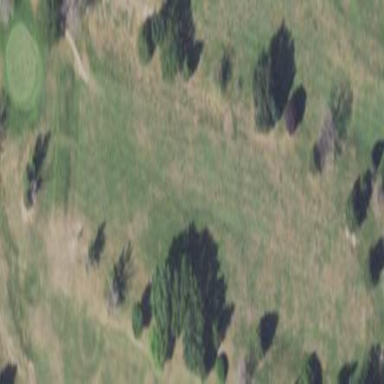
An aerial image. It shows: Grassy fairway on golf course.